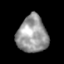
Tissue: skin
Cell type: Epithelial cells
Senescence score: 0.2586
Nuclear area (px): 1093
Mean DAPI intensity: 152.335